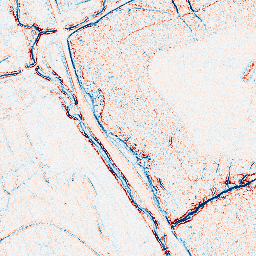
Category: edge_preserving
Decomposition family: bilateral
Decomposition parameters: d: 5
sigma_color: 25
sigma_space: 50
Upsampling method: quadratic
Upsampling parameters: scale: 8
Upsampling scale: 8